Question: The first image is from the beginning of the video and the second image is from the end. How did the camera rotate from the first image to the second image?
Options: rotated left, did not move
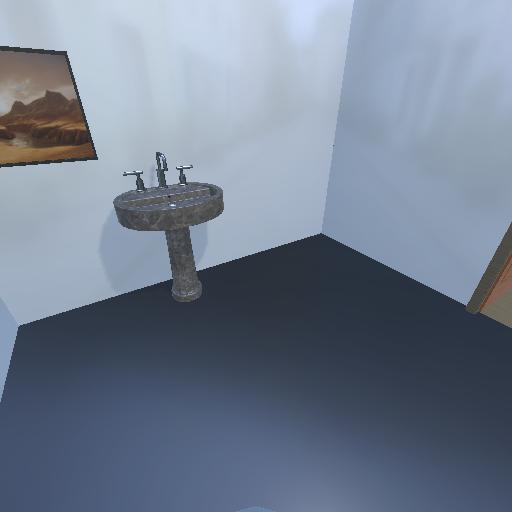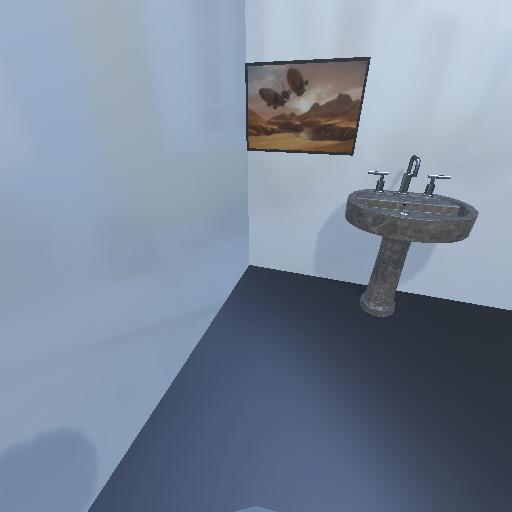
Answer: rotated left